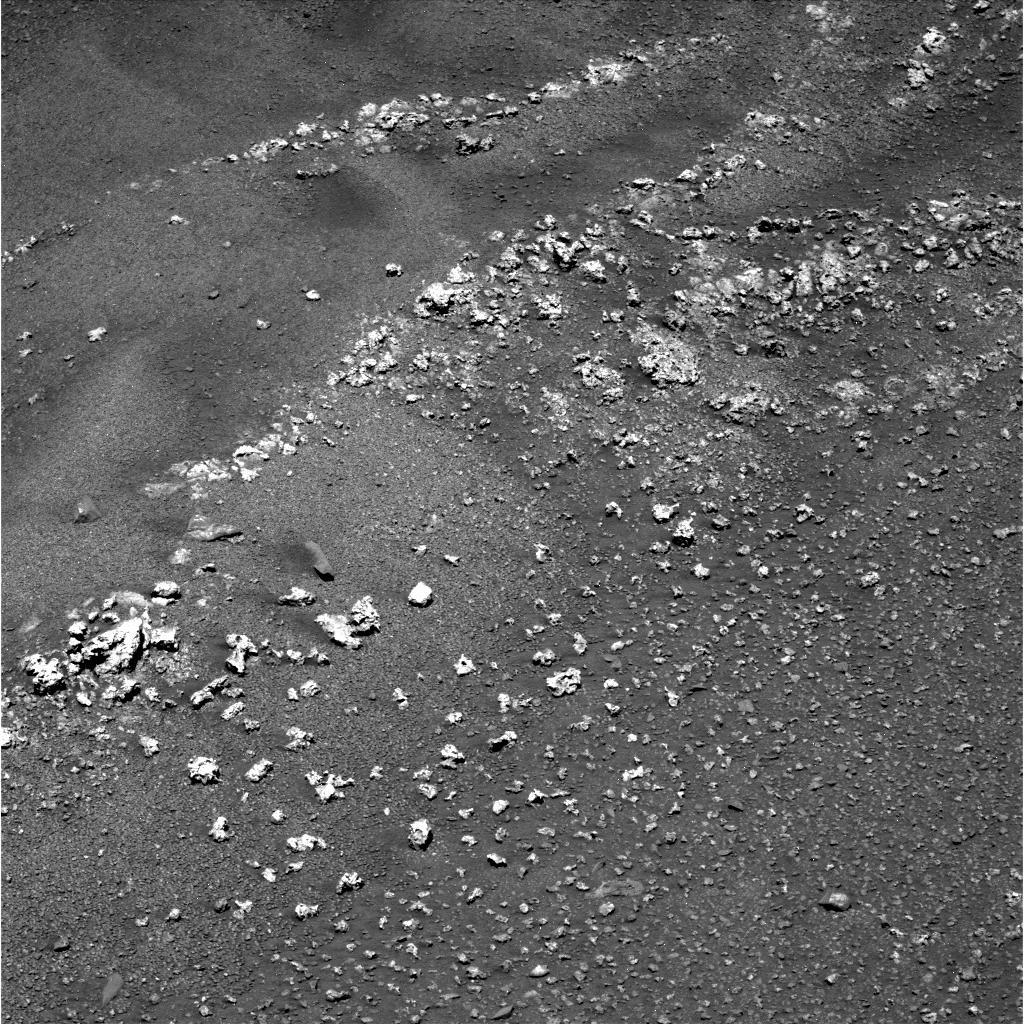
Terrain classes present: Bedrock, Gravel / Sand / Soil, Rock